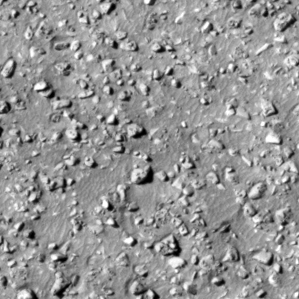
Label: non_frost